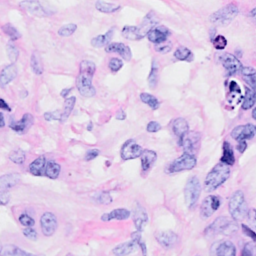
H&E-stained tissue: Breast